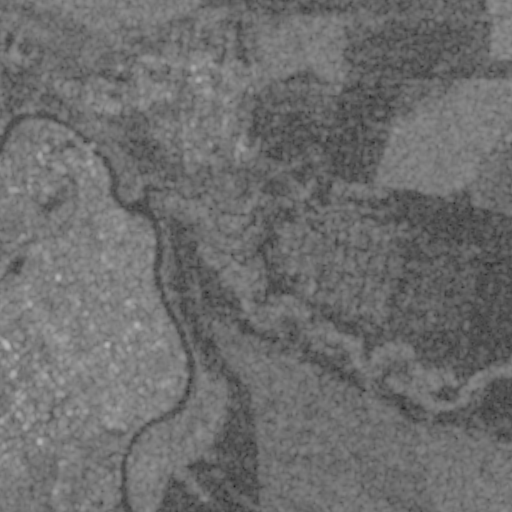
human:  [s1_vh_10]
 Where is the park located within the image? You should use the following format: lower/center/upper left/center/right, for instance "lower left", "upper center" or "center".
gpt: The park is located in the lower left of the image.
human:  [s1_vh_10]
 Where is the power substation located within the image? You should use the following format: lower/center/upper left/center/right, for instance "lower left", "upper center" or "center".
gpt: The power substation is located in the upper left of the image.
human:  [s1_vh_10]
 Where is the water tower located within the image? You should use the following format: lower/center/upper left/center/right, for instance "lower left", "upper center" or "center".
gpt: The water tower is located in the upper left of the image.
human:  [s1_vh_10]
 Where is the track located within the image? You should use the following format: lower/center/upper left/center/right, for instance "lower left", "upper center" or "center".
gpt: There is no track in the image.

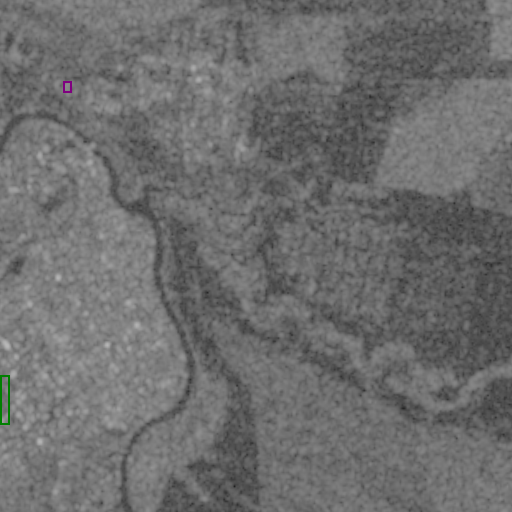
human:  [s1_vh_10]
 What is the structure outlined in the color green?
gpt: The structure outlined in green is a park.
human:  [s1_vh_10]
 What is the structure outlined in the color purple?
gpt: The structure outlined in purple is a power substation.
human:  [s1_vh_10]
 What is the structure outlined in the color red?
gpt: There is no red outline.